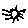
Label: sun